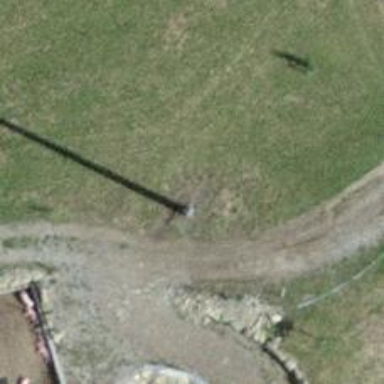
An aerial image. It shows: Power pole.